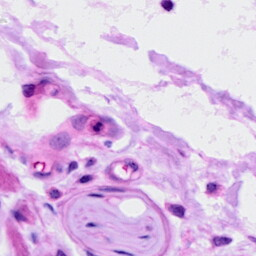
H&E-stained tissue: Ovarian